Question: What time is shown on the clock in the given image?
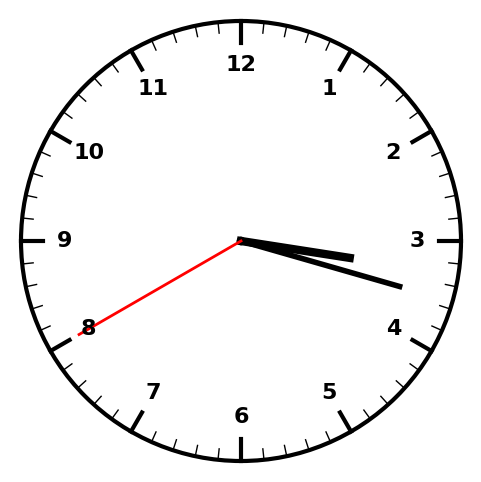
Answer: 03:17:40